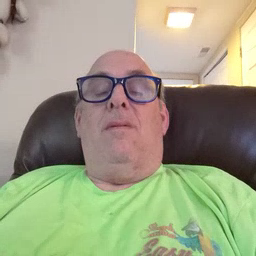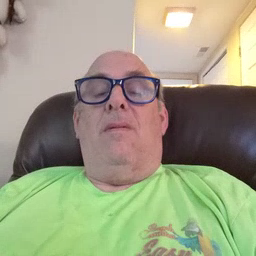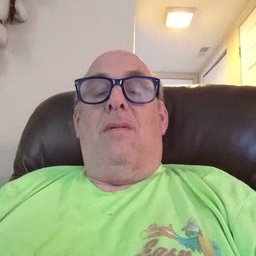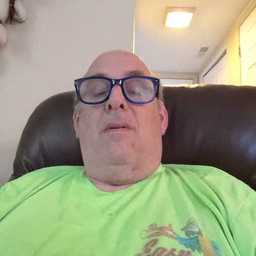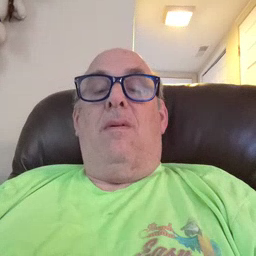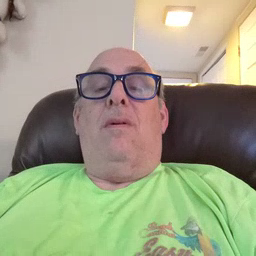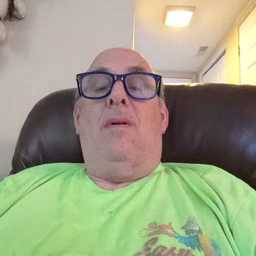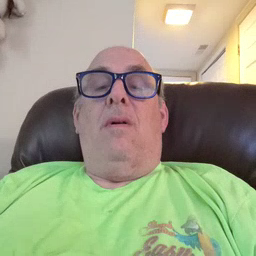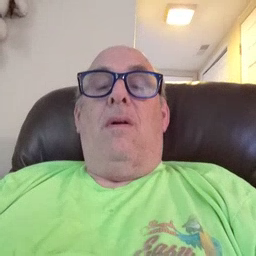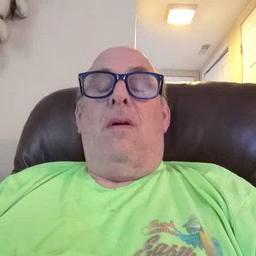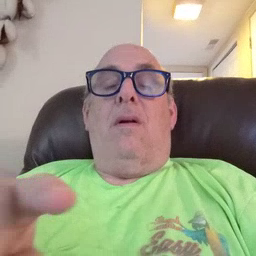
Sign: on